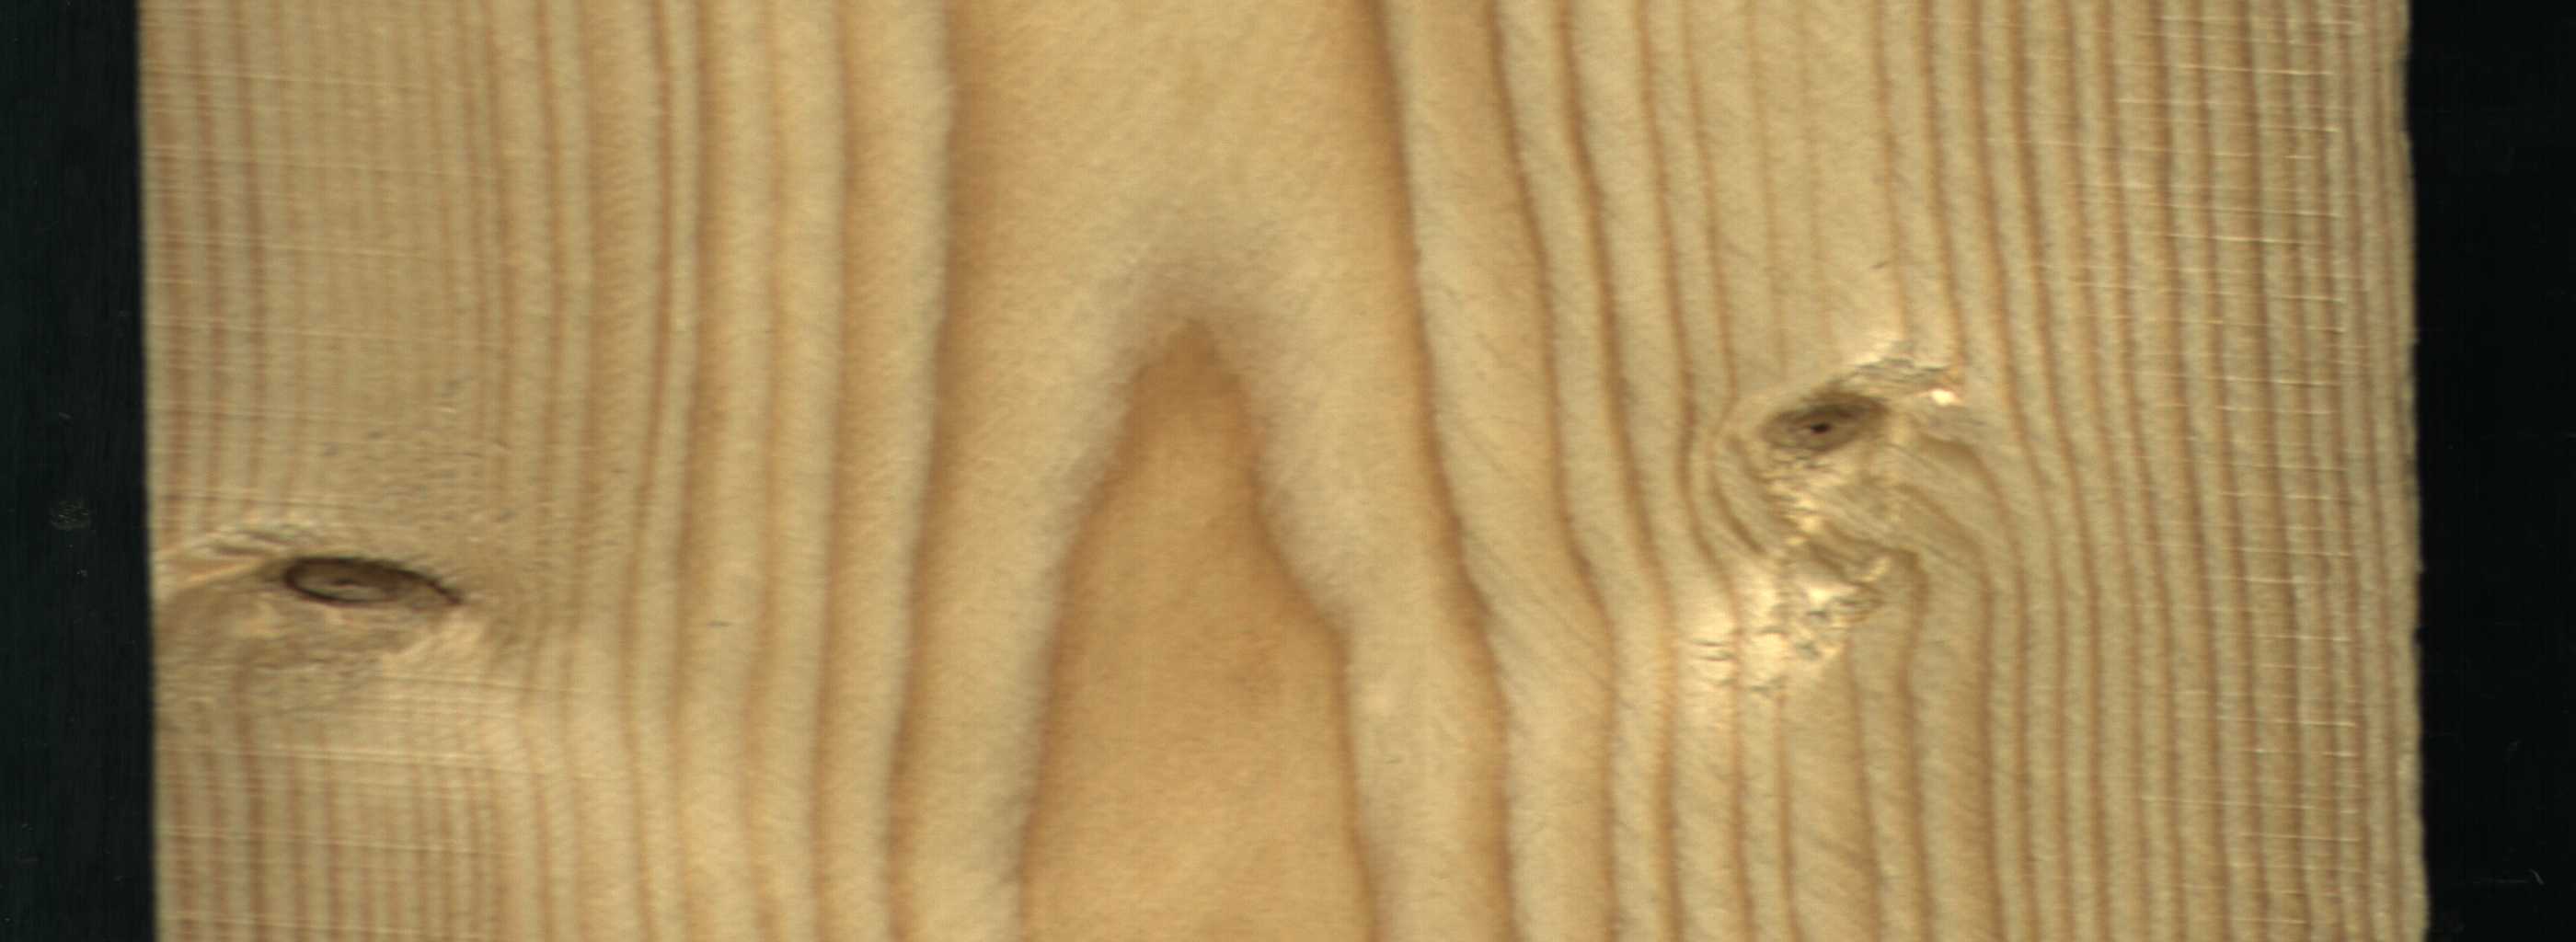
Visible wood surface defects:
Dead_Knot
Live_Knot